Question: I am attempting to use the liquid crystal display of an Arduino Uno for a school project. I followed the instructions on <URL> exactly as it is stated and it does not print the text.
The backlight is functioning properly and the contrast is adjusting with the potentiometer, but no text comes out.
'''
#include <LiquidCrystal.h>
// initialize the library by associating any needed LCD interface pin
// with the arduino pin number it is connected to
const int rs = 12, en = 11, d4 = 5, d5 = 4, d6 = 3, d7 = 2;
LiquidCrystal lcd(rs, en, d4, d5, d6, d7);
void setup() {
// set up the LCD's number of columns and rows:
lcd.begin(16, 2);
// Print a message to the LCD.
lcd.print("hello, world!");
}
void loop() {
// set the cursor to column 0, line 1
// (note: line 1 is the second row, since counting begins with 0):
lcd.setCursor(0, 1);
// print the number of seconds since reset:
lcd.print(millis() / 1000);
}
'''
'
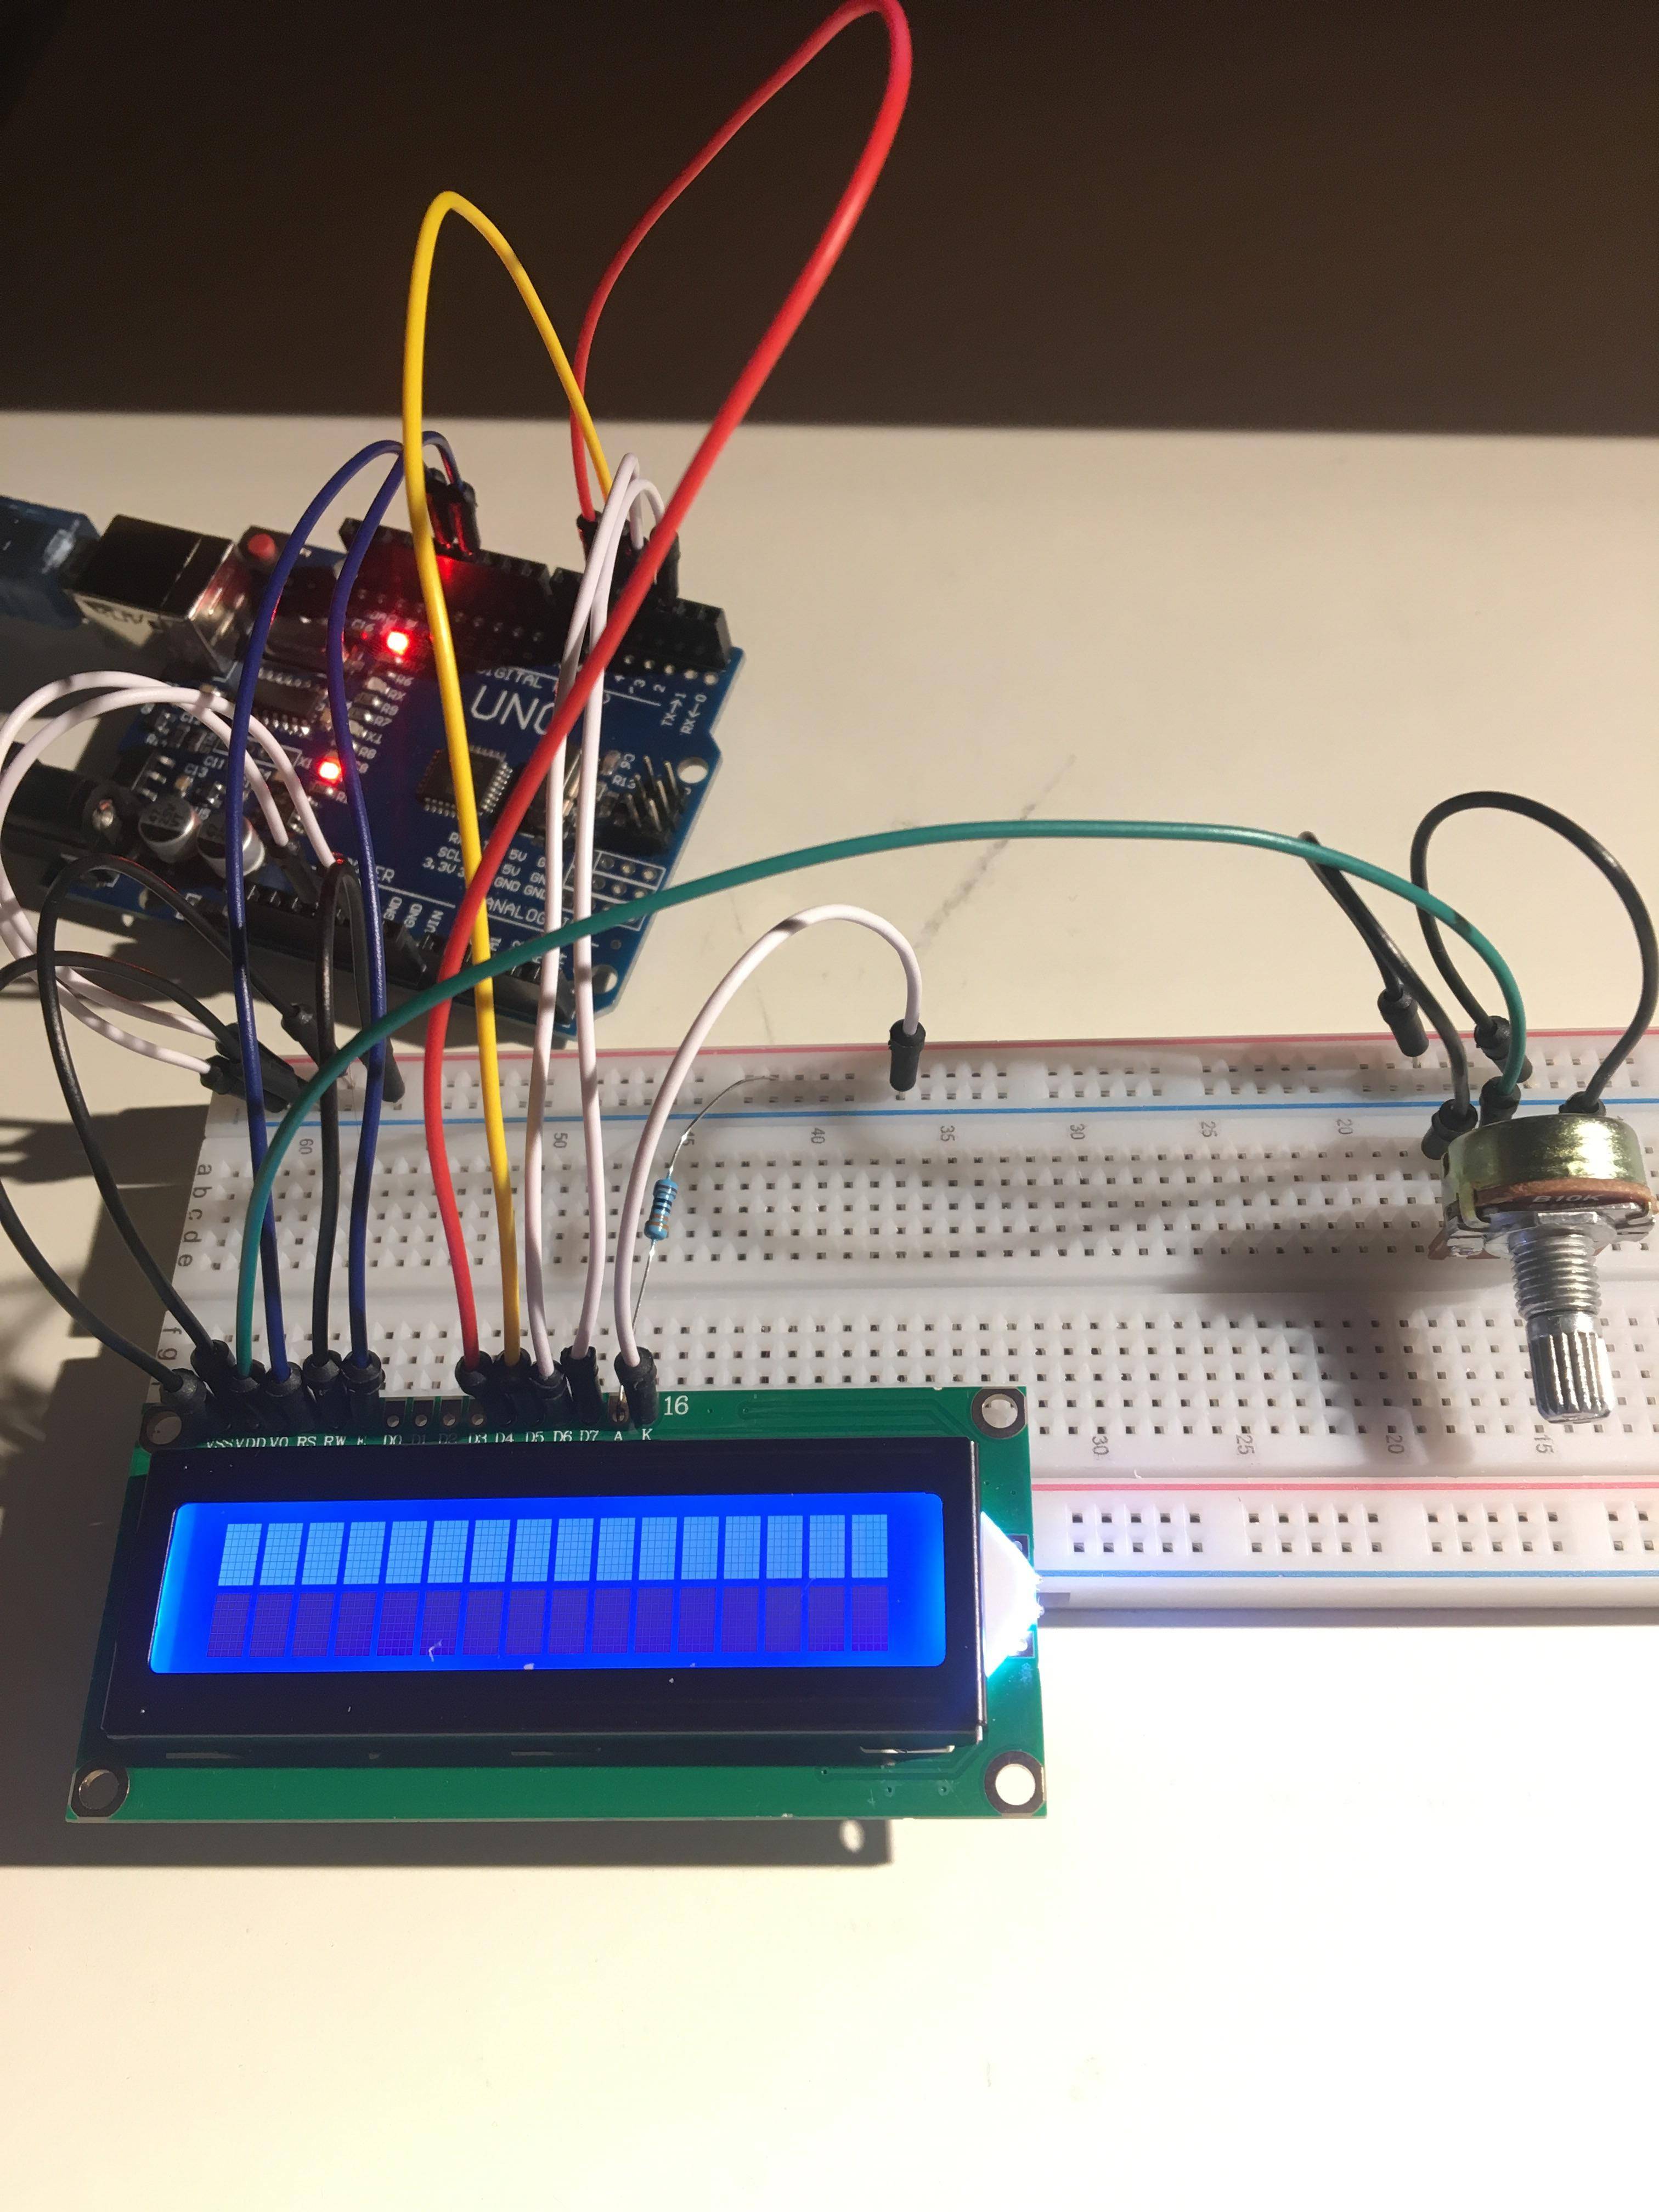
Answer: Judging by the image you linked it looks like the display isn't properly connected: you should solder a pin header to it first.
See the part near the red arrow: <URL>